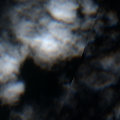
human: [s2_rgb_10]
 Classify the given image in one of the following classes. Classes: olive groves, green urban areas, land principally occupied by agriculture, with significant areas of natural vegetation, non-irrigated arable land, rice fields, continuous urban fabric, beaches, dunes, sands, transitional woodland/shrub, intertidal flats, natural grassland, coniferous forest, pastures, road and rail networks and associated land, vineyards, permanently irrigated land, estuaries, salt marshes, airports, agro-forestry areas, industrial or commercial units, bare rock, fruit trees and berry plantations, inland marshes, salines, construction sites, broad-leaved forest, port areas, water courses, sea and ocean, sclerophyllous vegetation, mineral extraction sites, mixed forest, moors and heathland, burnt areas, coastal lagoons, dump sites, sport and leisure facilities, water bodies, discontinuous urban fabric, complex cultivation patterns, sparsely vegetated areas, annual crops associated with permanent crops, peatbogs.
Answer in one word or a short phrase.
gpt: sea and ocean